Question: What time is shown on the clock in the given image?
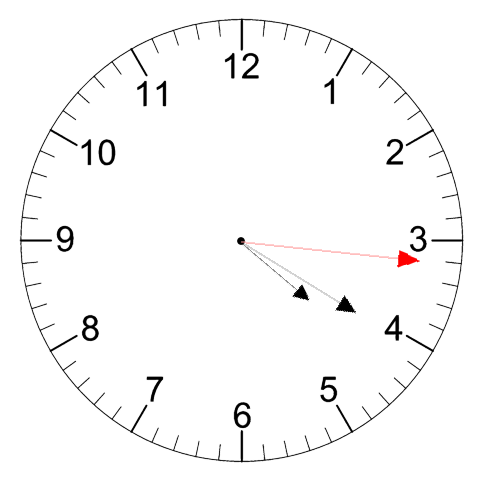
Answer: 04:20:16